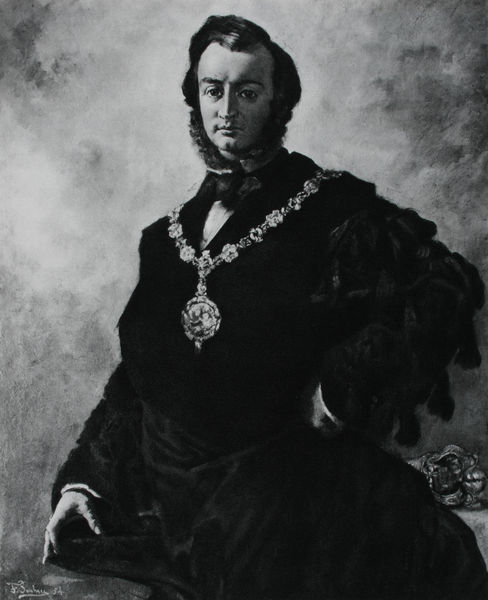
Titel: Bildnis Mr. Sharpin
Künstler: Frank Buchser
Standort: Zürich
Institution: Kunsthaus
Schlagwörter: dunkel, gemälde, hand, himmel, mann, schatten, weiß, wolken, brust, frisur, geste, grau, haar, hell, hintergrund, kleid, licht, mund, nase, profil, schmuck, schwarz, stirn, tisch, blick, wolke, hochformat, malerei, rock, alt, bart, jung, wand, arm, arme, augen, gesicht, kleidung, kragen, mensch, pelz, samt, taube, bildnis, hände, portrait, porträt, signatur, rauch, auge, fransen, gewand, gold, haare, kostüm, mantel, pose, stehend, adel, kinn, lippen, scheitel, fell, kette, weis, romantik, ernst, seitenscheitel, atelier, robe, rüschen, fliege, oberkörper, halskette, foto, becher, stolz, medaillon, geschirr, schwarz-weiß, stich, wagner, backenbart, schiller, napoleon, abzeichen, orden, herrscher, kotletten, wappen, anhänger, angewinkelt, hüfte, reichtum, unternehmer, bommel, medaille, siegel, gefäße, verschollen, selbstbewusst, herscher, ludwig, ornat, quasten, würde, puschel, geand, schmuckstück, nadar, würdenträger, hochmut, bürgermeister, amtskette, mud, ordenskette, hanse, historisierend, kapitalist, amt, repräsentant, angewinkelter arm, medalion, gründer, silberbesteck, eingebildet, nn, ernstes gesicht, trossen, eingestützt, wohhabender mann